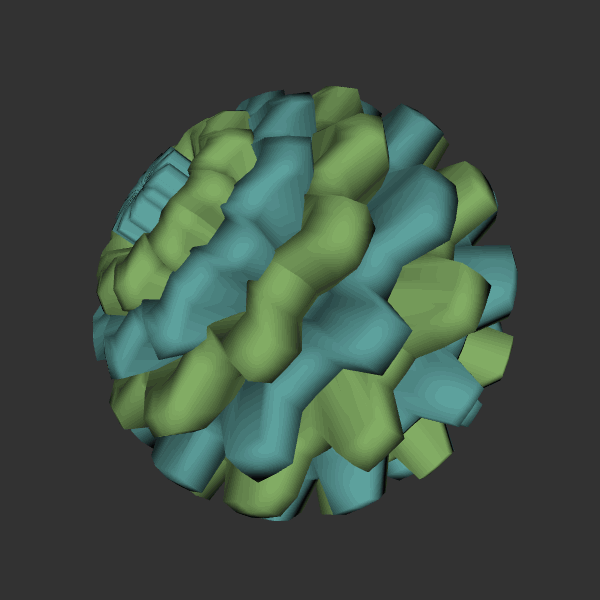
Background: dark